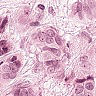
Metastatic tissue present: yes